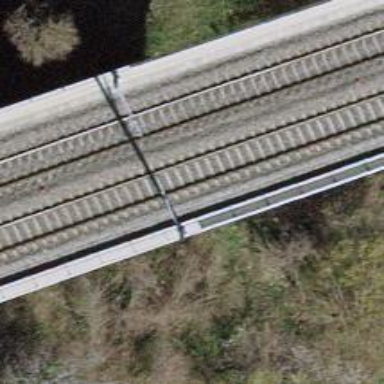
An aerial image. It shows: Viaduct bridge with single electrified rail track featuring contact line.